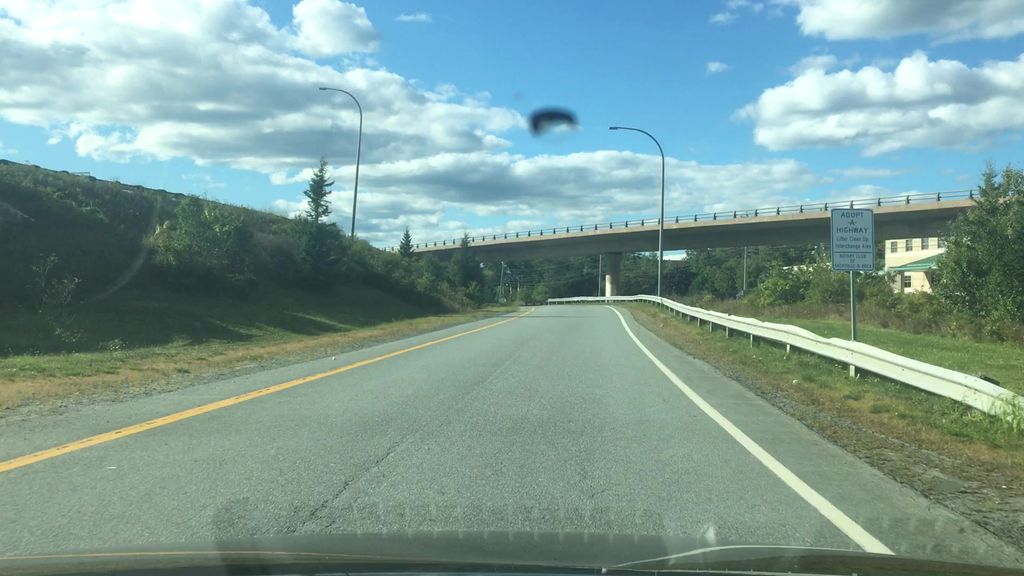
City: halifax